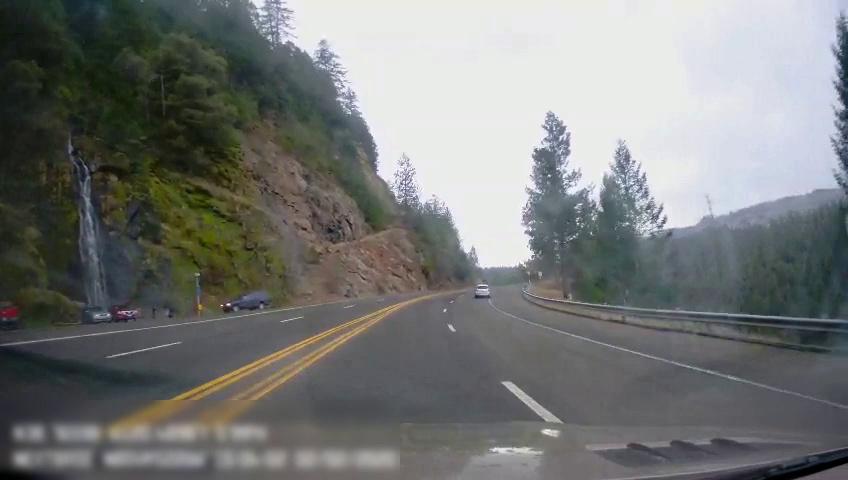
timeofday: Day
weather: Cloudy
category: Drivable Space
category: Vehicles | Car
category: Vehicles | Car
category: Vehicles | Truck
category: Vehicles | Car
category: Vehicles | Car
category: Lanes | Alternate Lane
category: Lanes | Alternate Lane
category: Lanes | Alternate Lane
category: Lanes | Current Lane
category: Lanes | Current Lane
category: Lanes | Alternate Lane